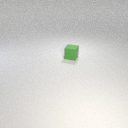
small green rubber cube